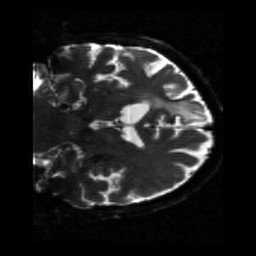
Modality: sbref
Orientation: coronal
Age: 72
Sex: male
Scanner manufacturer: siemens
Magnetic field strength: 3 T
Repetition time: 5.25 s
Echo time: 0.08 s